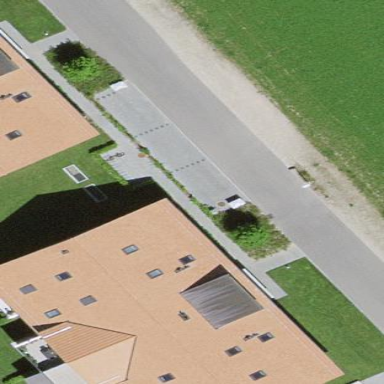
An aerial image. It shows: Residential building.